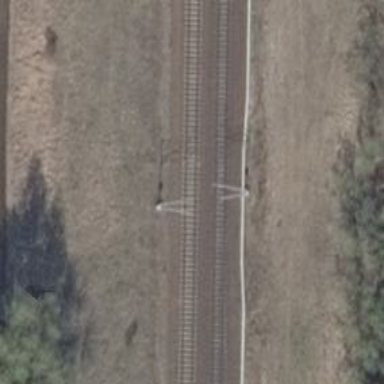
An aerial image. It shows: Contact line indicates electrification.